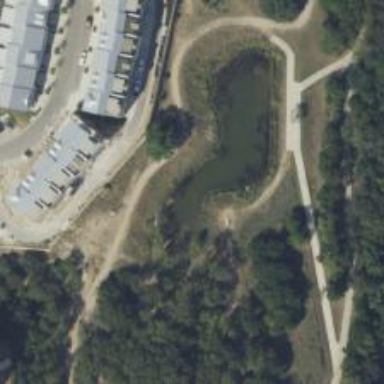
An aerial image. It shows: Disc golf tee.